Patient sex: F
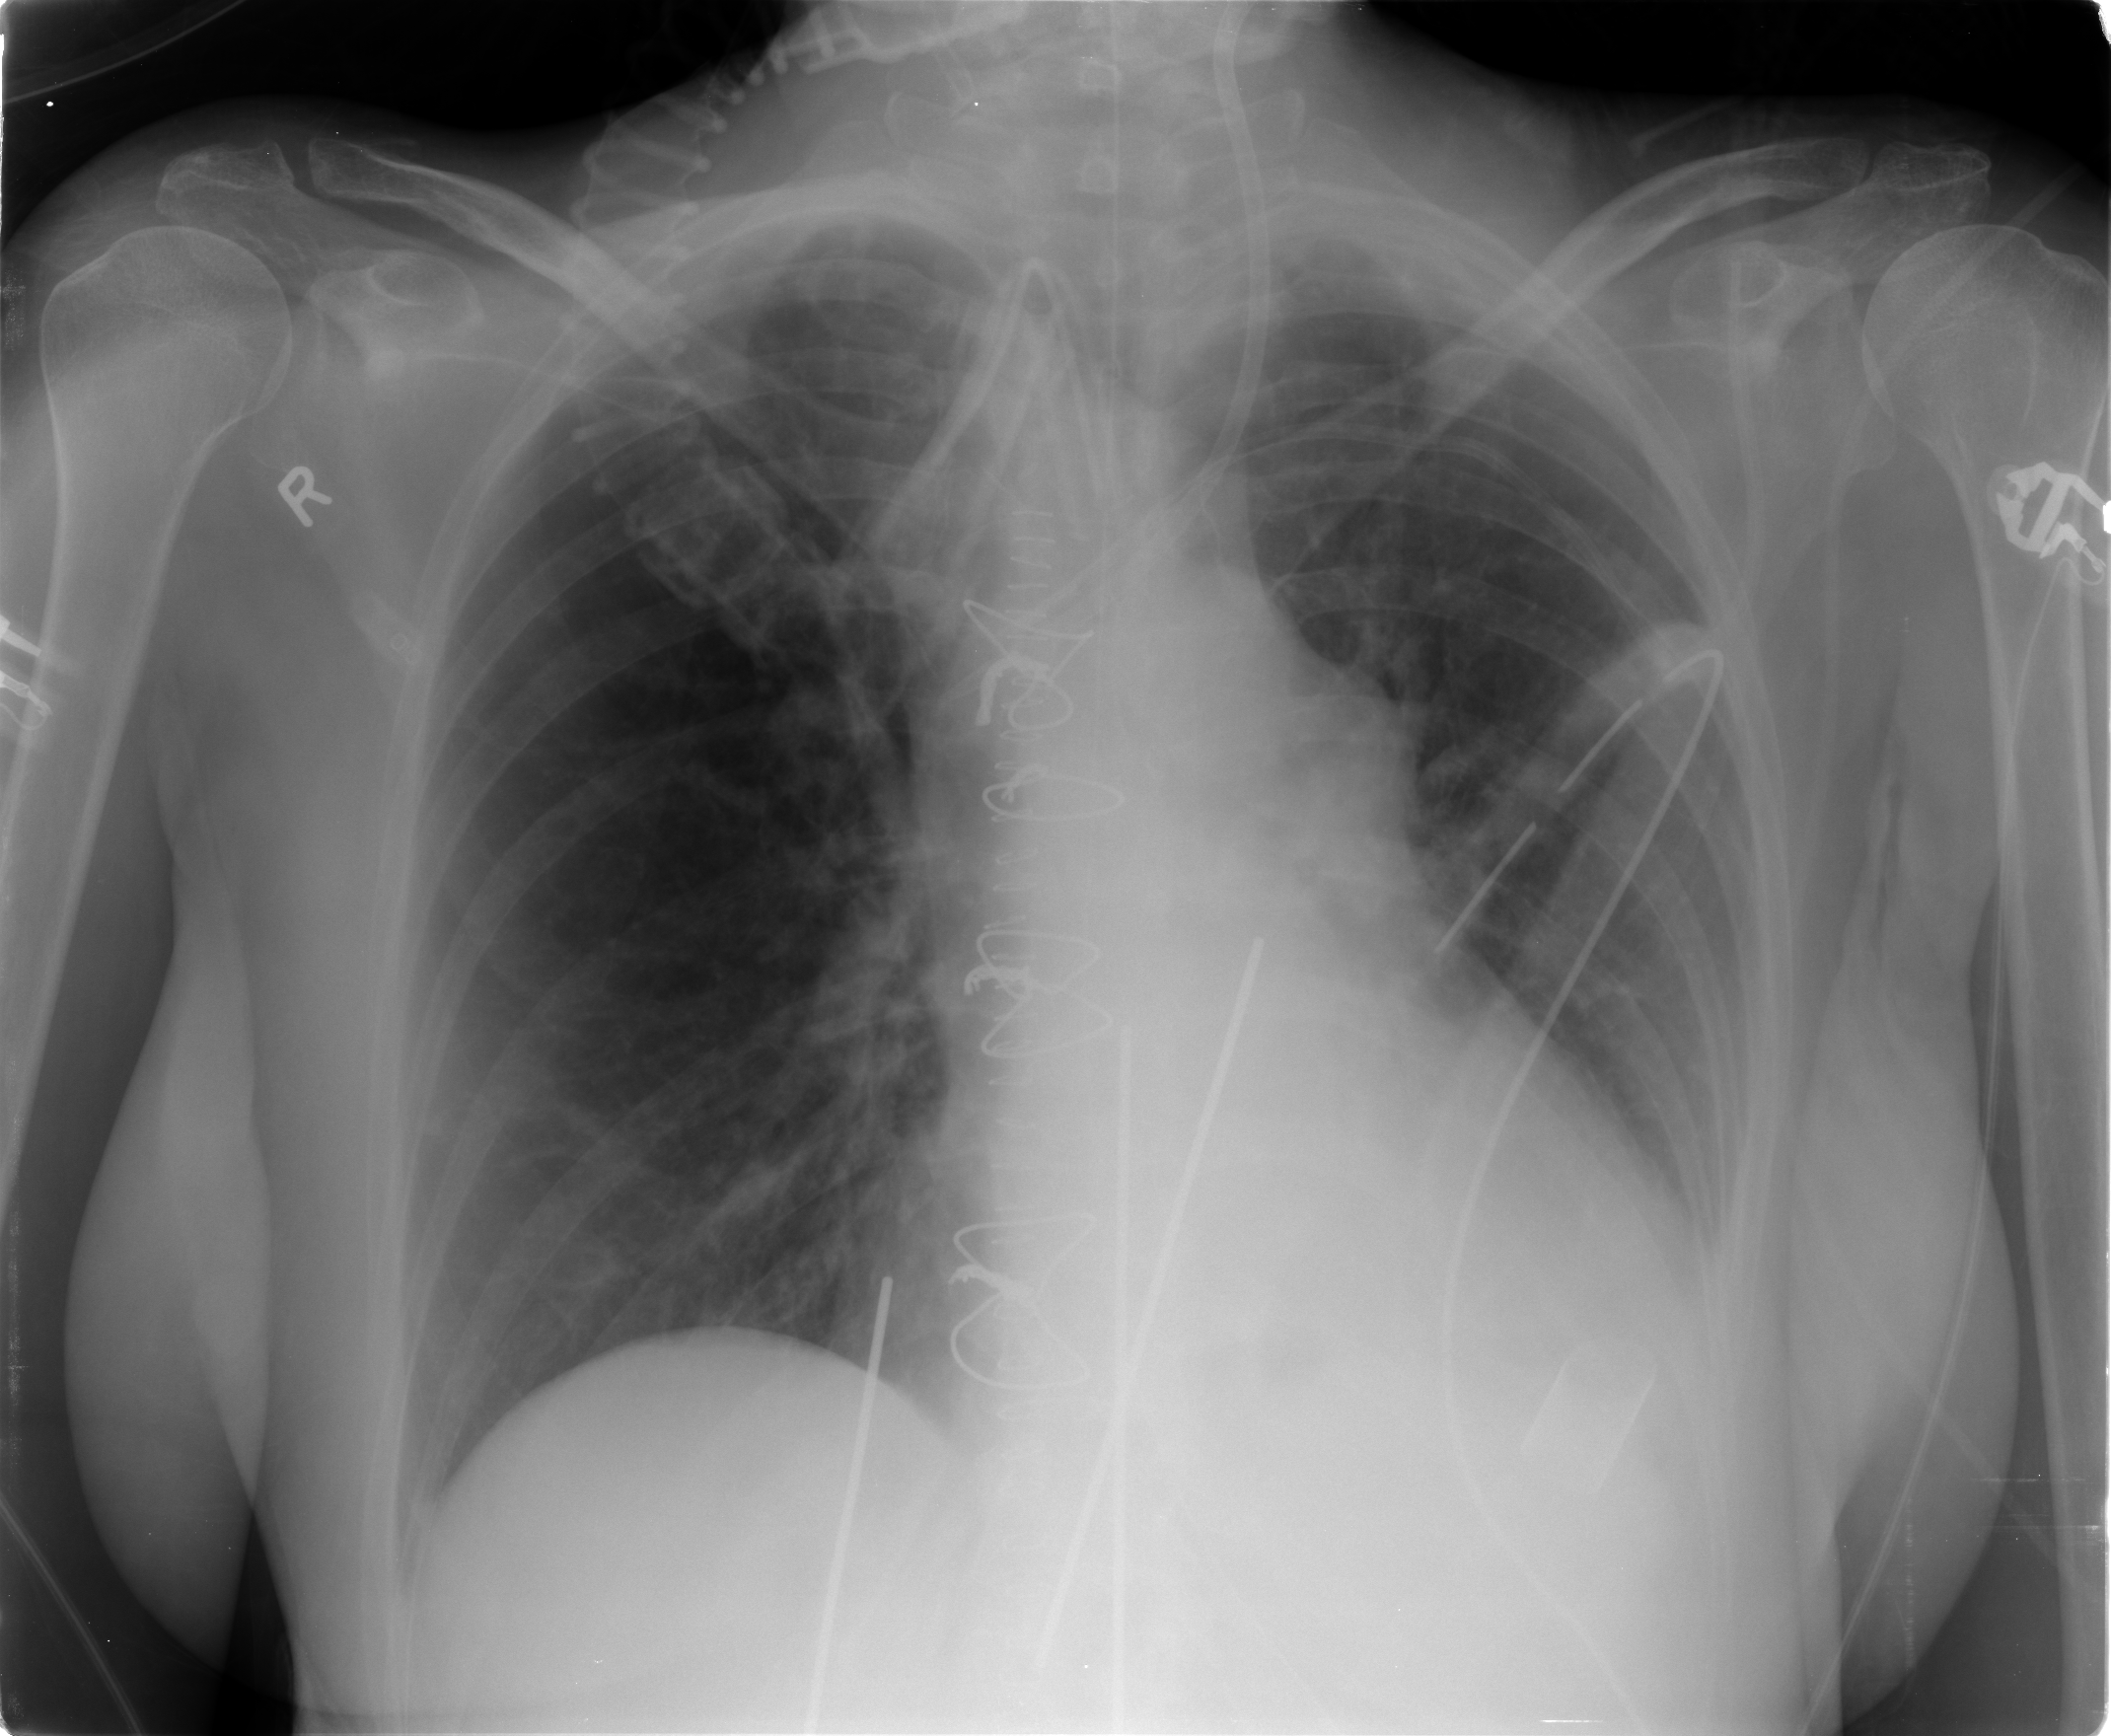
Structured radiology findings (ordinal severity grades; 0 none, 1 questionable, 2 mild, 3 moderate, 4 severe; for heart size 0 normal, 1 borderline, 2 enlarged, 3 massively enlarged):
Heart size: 0
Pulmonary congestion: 0
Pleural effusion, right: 0
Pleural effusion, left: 1
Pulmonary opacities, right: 0
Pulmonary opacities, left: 0
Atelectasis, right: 0
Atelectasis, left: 0